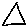
Label: triangle